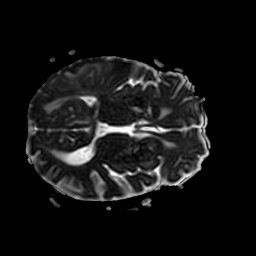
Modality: ADC
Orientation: axial
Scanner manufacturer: philips
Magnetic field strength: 3 T
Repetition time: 4.726 s
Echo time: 0.06104 s